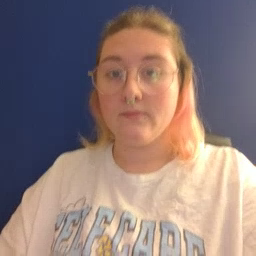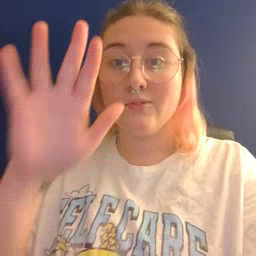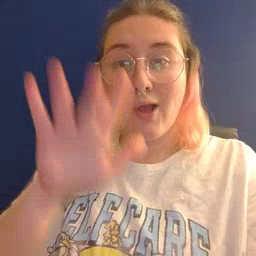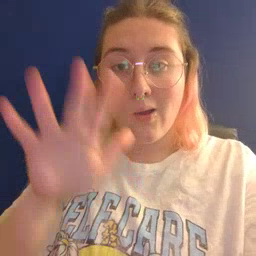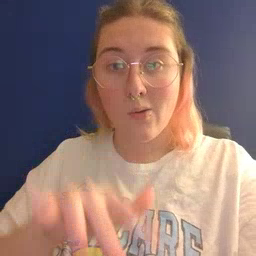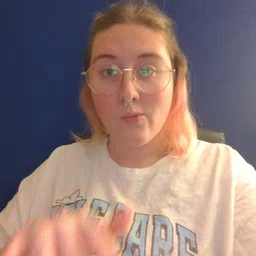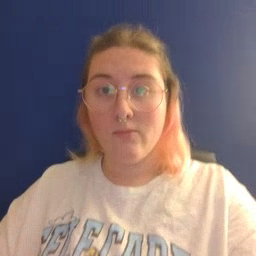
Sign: snow